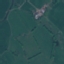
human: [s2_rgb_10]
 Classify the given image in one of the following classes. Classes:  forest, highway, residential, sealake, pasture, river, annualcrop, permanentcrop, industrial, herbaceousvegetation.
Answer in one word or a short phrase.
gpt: Pasture